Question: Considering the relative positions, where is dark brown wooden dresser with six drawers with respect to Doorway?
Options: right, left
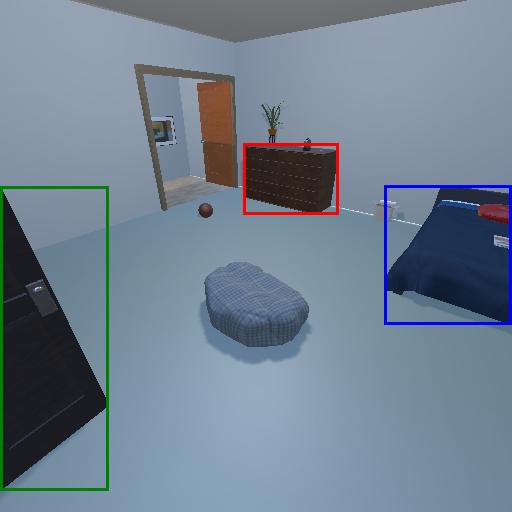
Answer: right